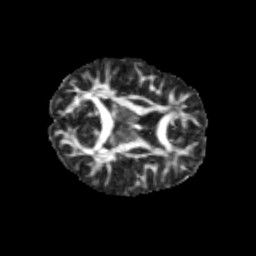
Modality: FA
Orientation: axial
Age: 11
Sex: male
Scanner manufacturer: siemens
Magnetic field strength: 3 T
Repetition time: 3.8 s
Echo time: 0.07 s